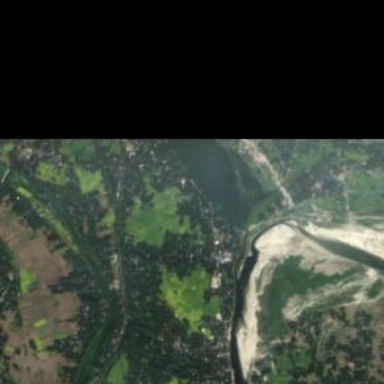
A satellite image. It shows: Beautiful view of river.